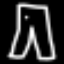
Label: pants